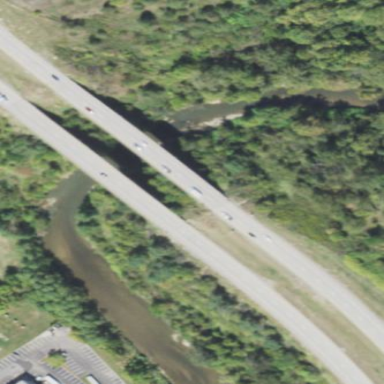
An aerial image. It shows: Man-made bridge.